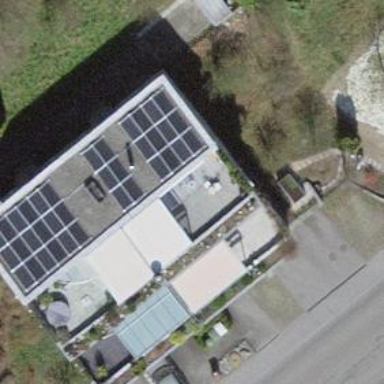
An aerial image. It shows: Solar photovoltaic panel generator.